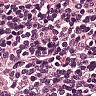
Metastatic tissue present: no